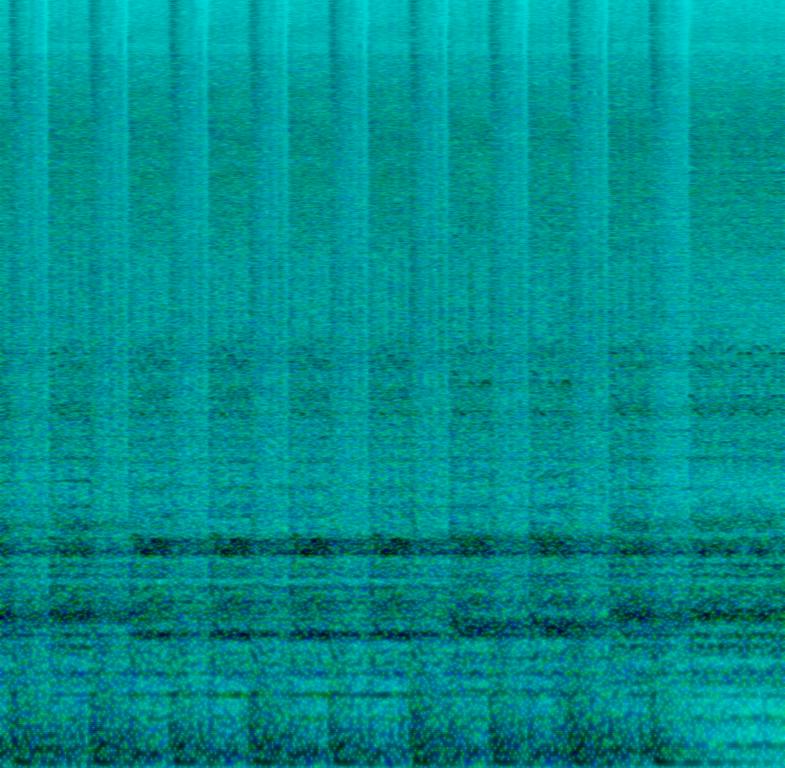
The low quality recording features an electro song that features loud choir vocals singing over loud low percussions and some tom rolls. Towards the end of the loop, the choir vocal is sustained and it blends with synth lead riser. It sounds powerful, epic, energetic and exciting.